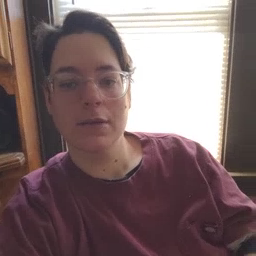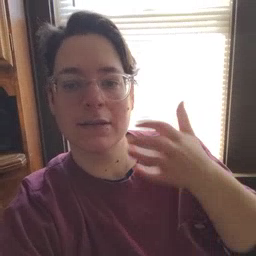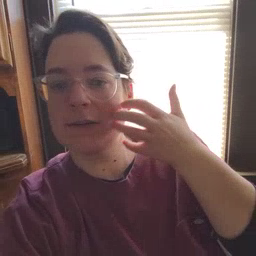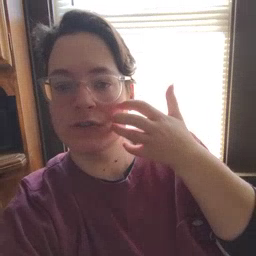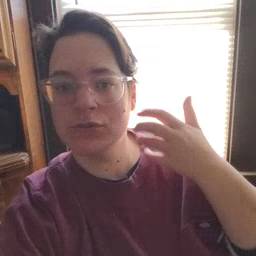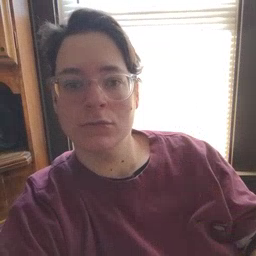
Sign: tiger